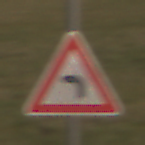
Verkehrszeichen: KurveLinks
Umgebung: Outdoor, Nature
Tageszeit: SunriseSunset
Wetter: PartlyCloudy
Licht: Natural
Jahreszeit: NotSpecified
Kontrast: LowContrast